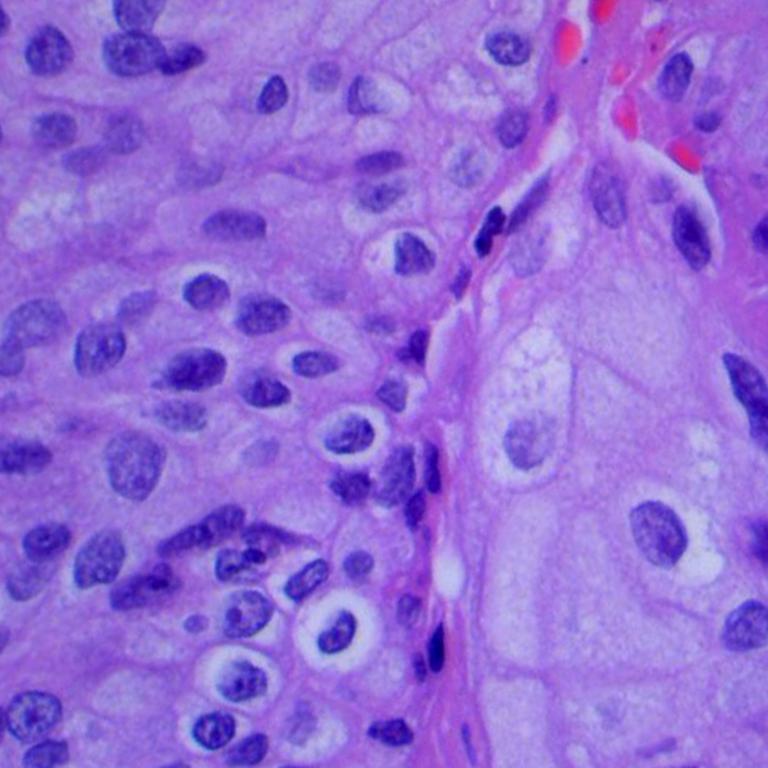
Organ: lung
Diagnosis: squamous carcinomas